Field crop: maize
Growth stage: 2
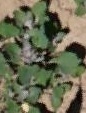
Species: chenopodium